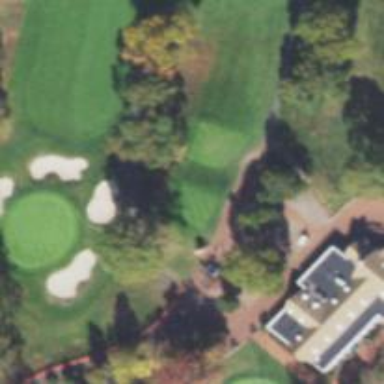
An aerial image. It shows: Path for golf carts.